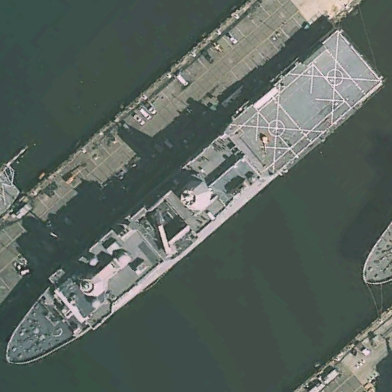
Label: combat